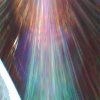
Label: sunburn